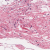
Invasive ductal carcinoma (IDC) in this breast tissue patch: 0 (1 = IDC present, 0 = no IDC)